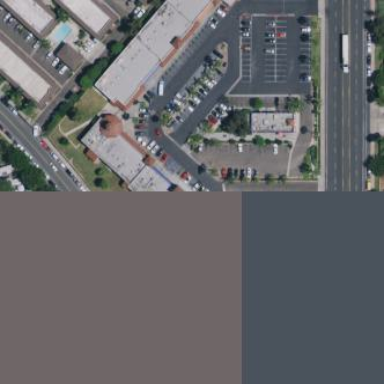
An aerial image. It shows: Commercial building.